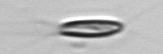
Label: Chrysochromulina